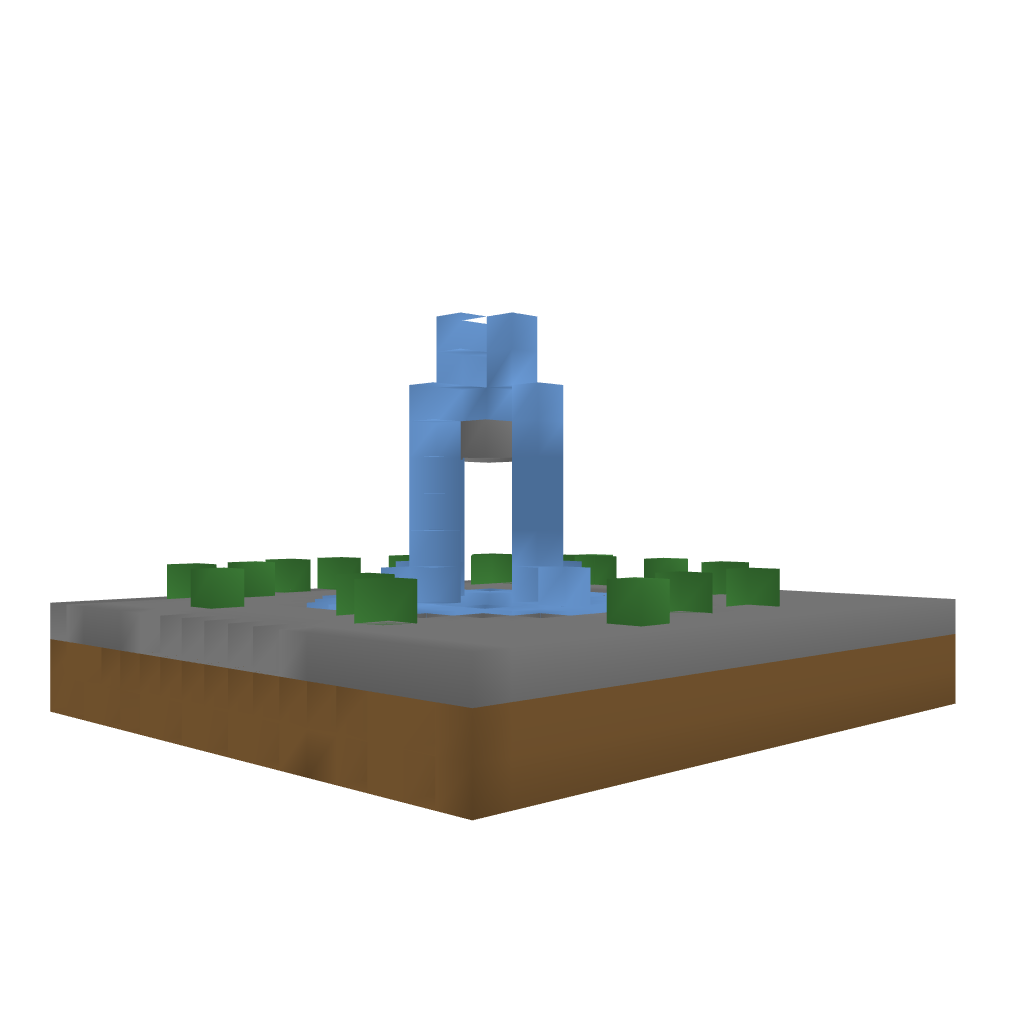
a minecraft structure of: fountain bad low quality